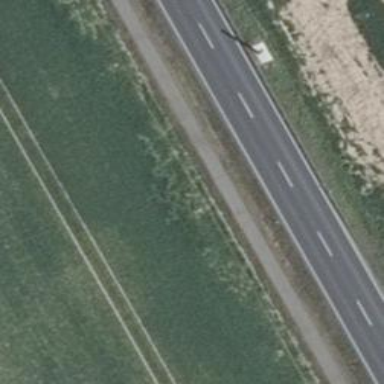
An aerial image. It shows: Asphalt cycleway.